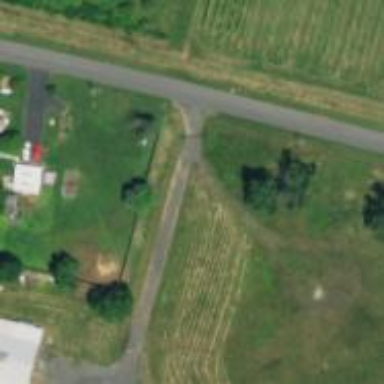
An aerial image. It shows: Driveway leading to service road.